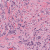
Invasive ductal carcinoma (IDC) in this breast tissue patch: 1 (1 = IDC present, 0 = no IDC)